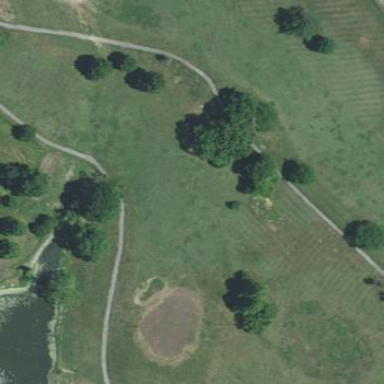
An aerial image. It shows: Golf fairway surrounded by grass.